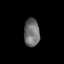
Tissue: skin
Cell type: Epithelial cells
Senescence score: 0.248
Nuclear area (px): 425
Mean DAPI intensity: 111.287